Interaction volume radius: 5 \u00c5
Interaction volume height: 10 \u00c5
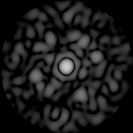
Disorder parameter: 0.9027